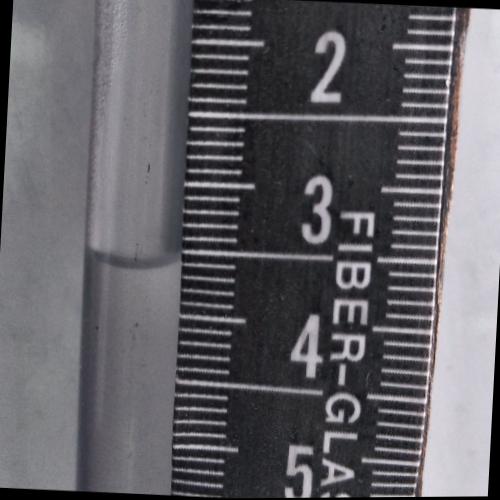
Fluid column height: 3.6 cm